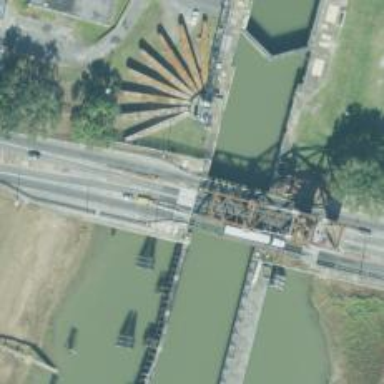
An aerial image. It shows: Secondary road crossing bascule movable bridge.